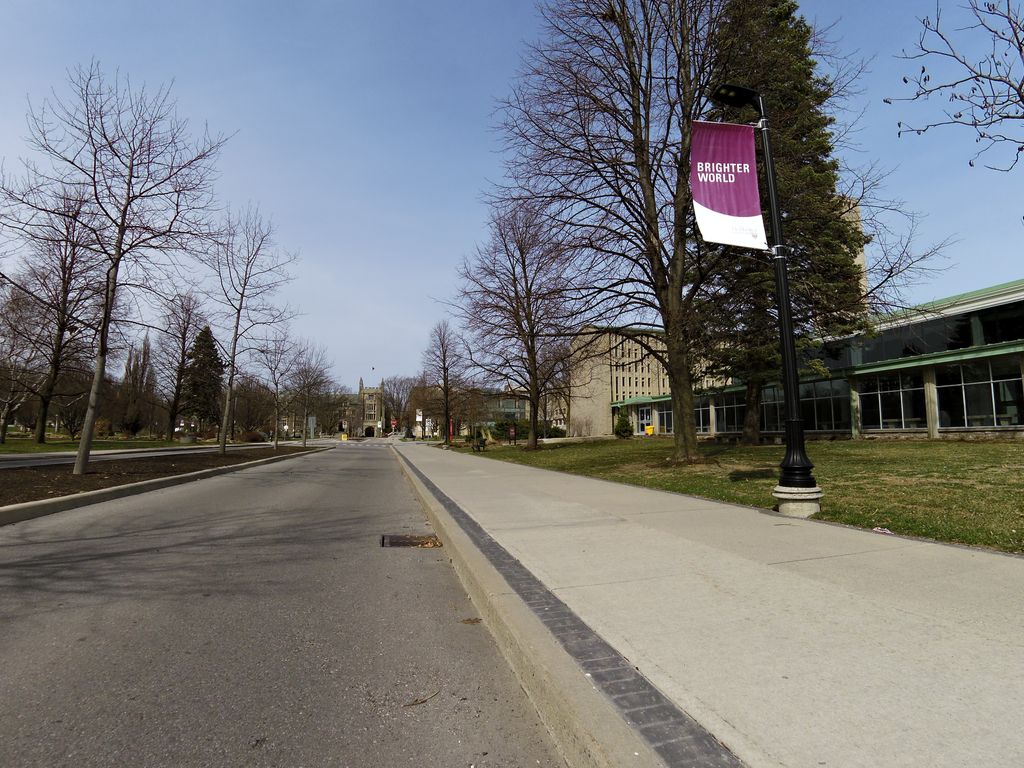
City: hamilton